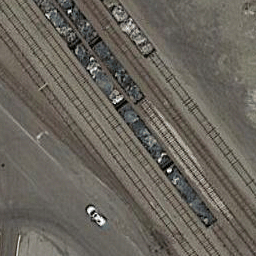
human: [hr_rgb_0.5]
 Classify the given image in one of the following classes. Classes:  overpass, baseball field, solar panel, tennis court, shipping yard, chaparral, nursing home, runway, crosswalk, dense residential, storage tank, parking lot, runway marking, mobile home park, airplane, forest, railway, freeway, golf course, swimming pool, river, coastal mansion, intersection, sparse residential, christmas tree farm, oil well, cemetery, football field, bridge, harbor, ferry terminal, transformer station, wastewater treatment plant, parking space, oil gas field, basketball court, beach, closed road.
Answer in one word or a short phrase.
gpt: railway